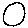
Label: circle